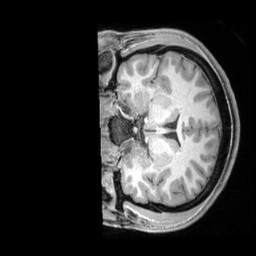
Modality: T1w
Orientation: coronal
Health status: healthy
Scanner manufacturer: siemens
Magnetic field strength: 3 T
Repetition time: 2.4 s
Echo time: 0.00201 s